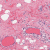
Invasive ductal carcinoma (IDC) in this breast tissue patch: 0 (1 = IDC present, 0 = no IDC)